Milling tool wear sample.
Tool blade image: 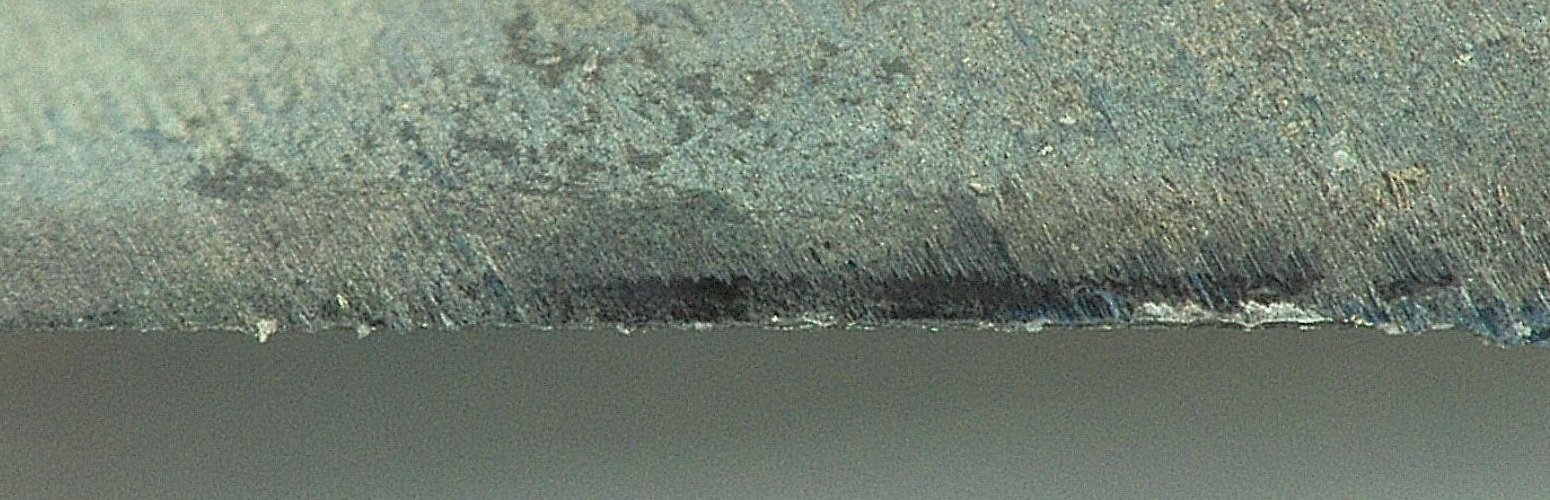
Chip image: 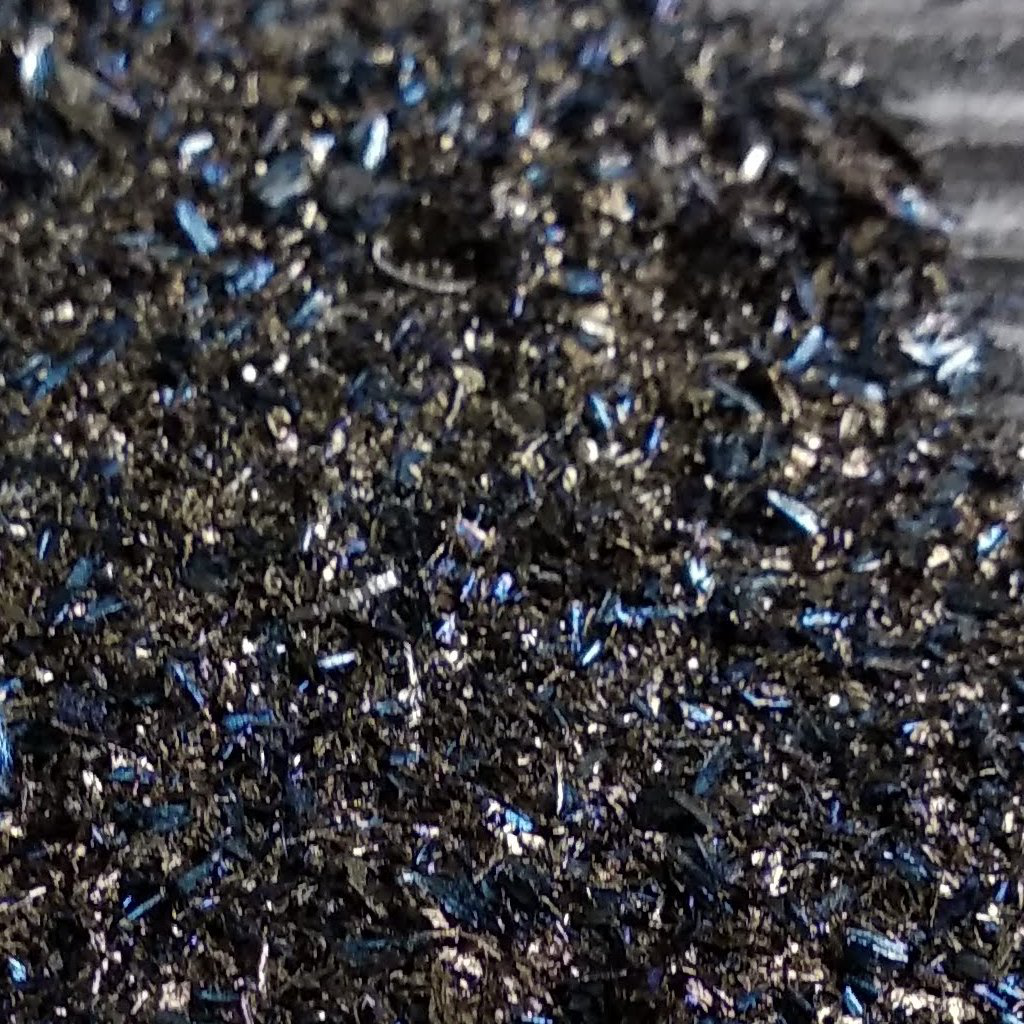
Workpiece image: 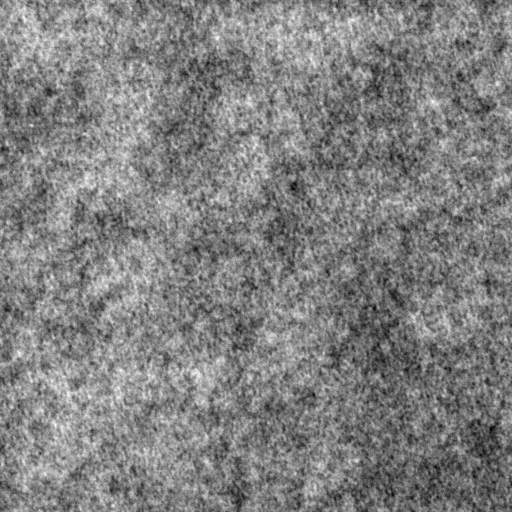
Tool wear state: dulled
Gaps: 12.94
Flank wear: 147.16
Overhang: 16.17
Force-signal Mel-spectrograms (X, Y, Z axes): 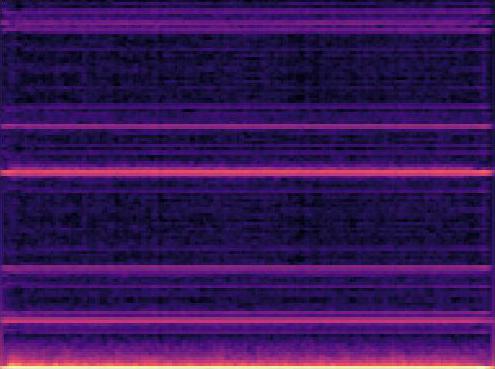 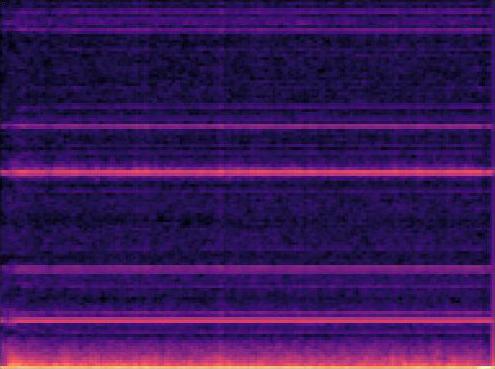 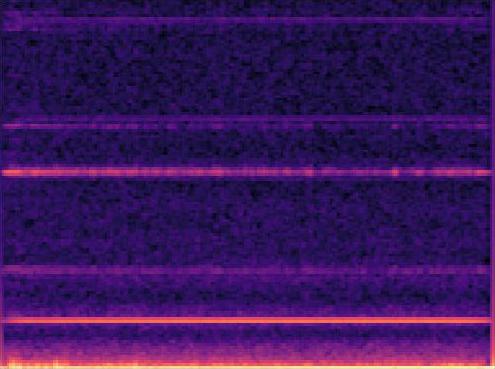
Force-signal scalograms (X, Y, Z axes): 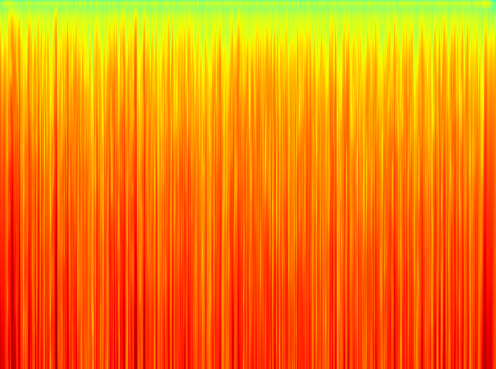 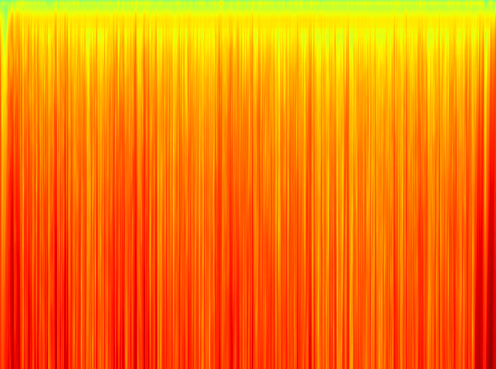 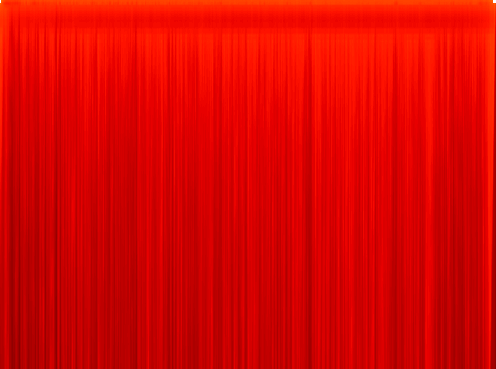
Force phase: accelerated_severe_wear